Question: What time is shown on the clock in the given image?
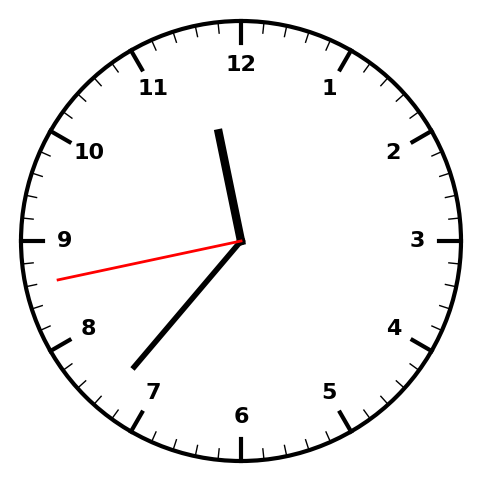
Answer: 11:36:43